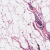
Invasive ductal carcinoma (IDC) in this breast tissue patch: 0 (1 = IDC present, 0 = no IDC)